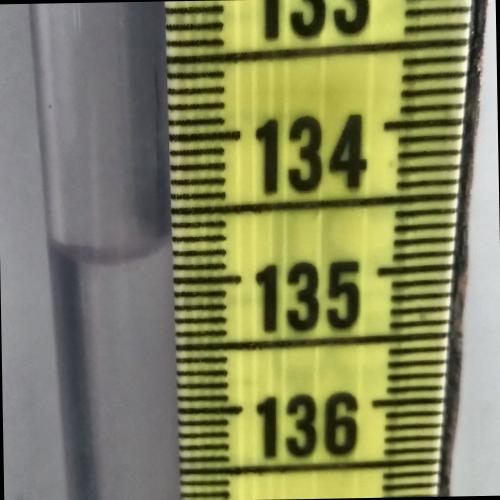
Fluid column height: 134.8 cm